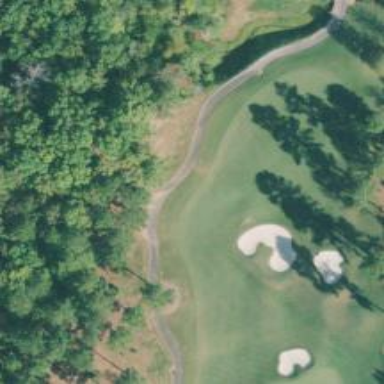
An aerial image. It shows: Rough grassy area used for golf.